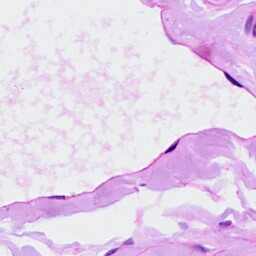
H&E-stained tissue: Ovarian